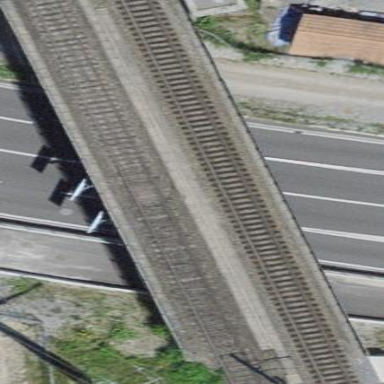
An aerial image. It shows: Man-made bridge.